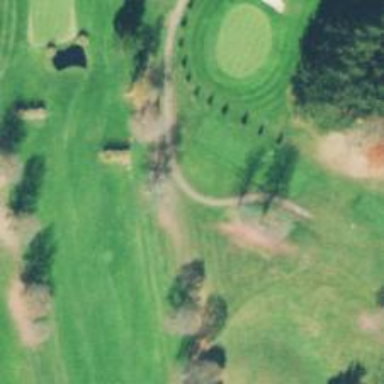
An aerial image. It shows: Path used for both walking and golf.